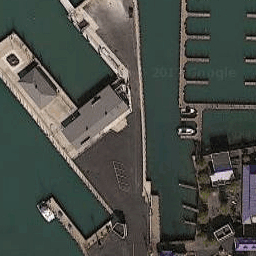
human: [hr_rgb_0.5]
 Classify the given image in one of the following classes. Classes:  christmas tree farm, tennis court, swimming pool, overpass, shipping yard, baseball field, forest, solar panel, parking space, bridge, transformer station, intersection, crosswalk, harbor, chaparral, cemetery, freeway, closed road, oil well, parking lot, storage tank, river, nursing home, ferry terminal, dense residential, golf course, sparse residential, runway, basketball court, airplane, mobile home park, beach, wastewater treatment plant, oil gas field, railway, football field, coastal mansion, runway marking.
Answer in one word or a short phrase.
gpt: ferry terminal